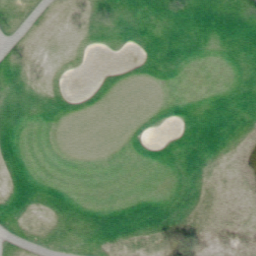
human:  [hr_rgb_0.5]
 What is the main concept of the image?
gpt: golf course